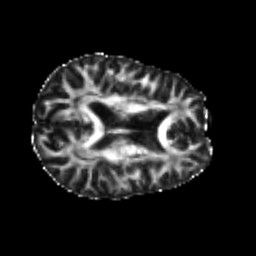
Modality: FA
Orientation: axial
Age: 22
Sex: male
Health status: healthy
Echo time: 0.074 s